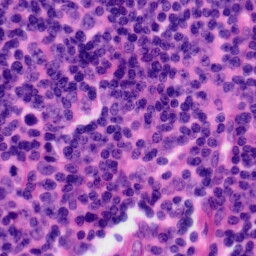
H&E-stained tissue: Tonsil